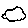
Label: cloud